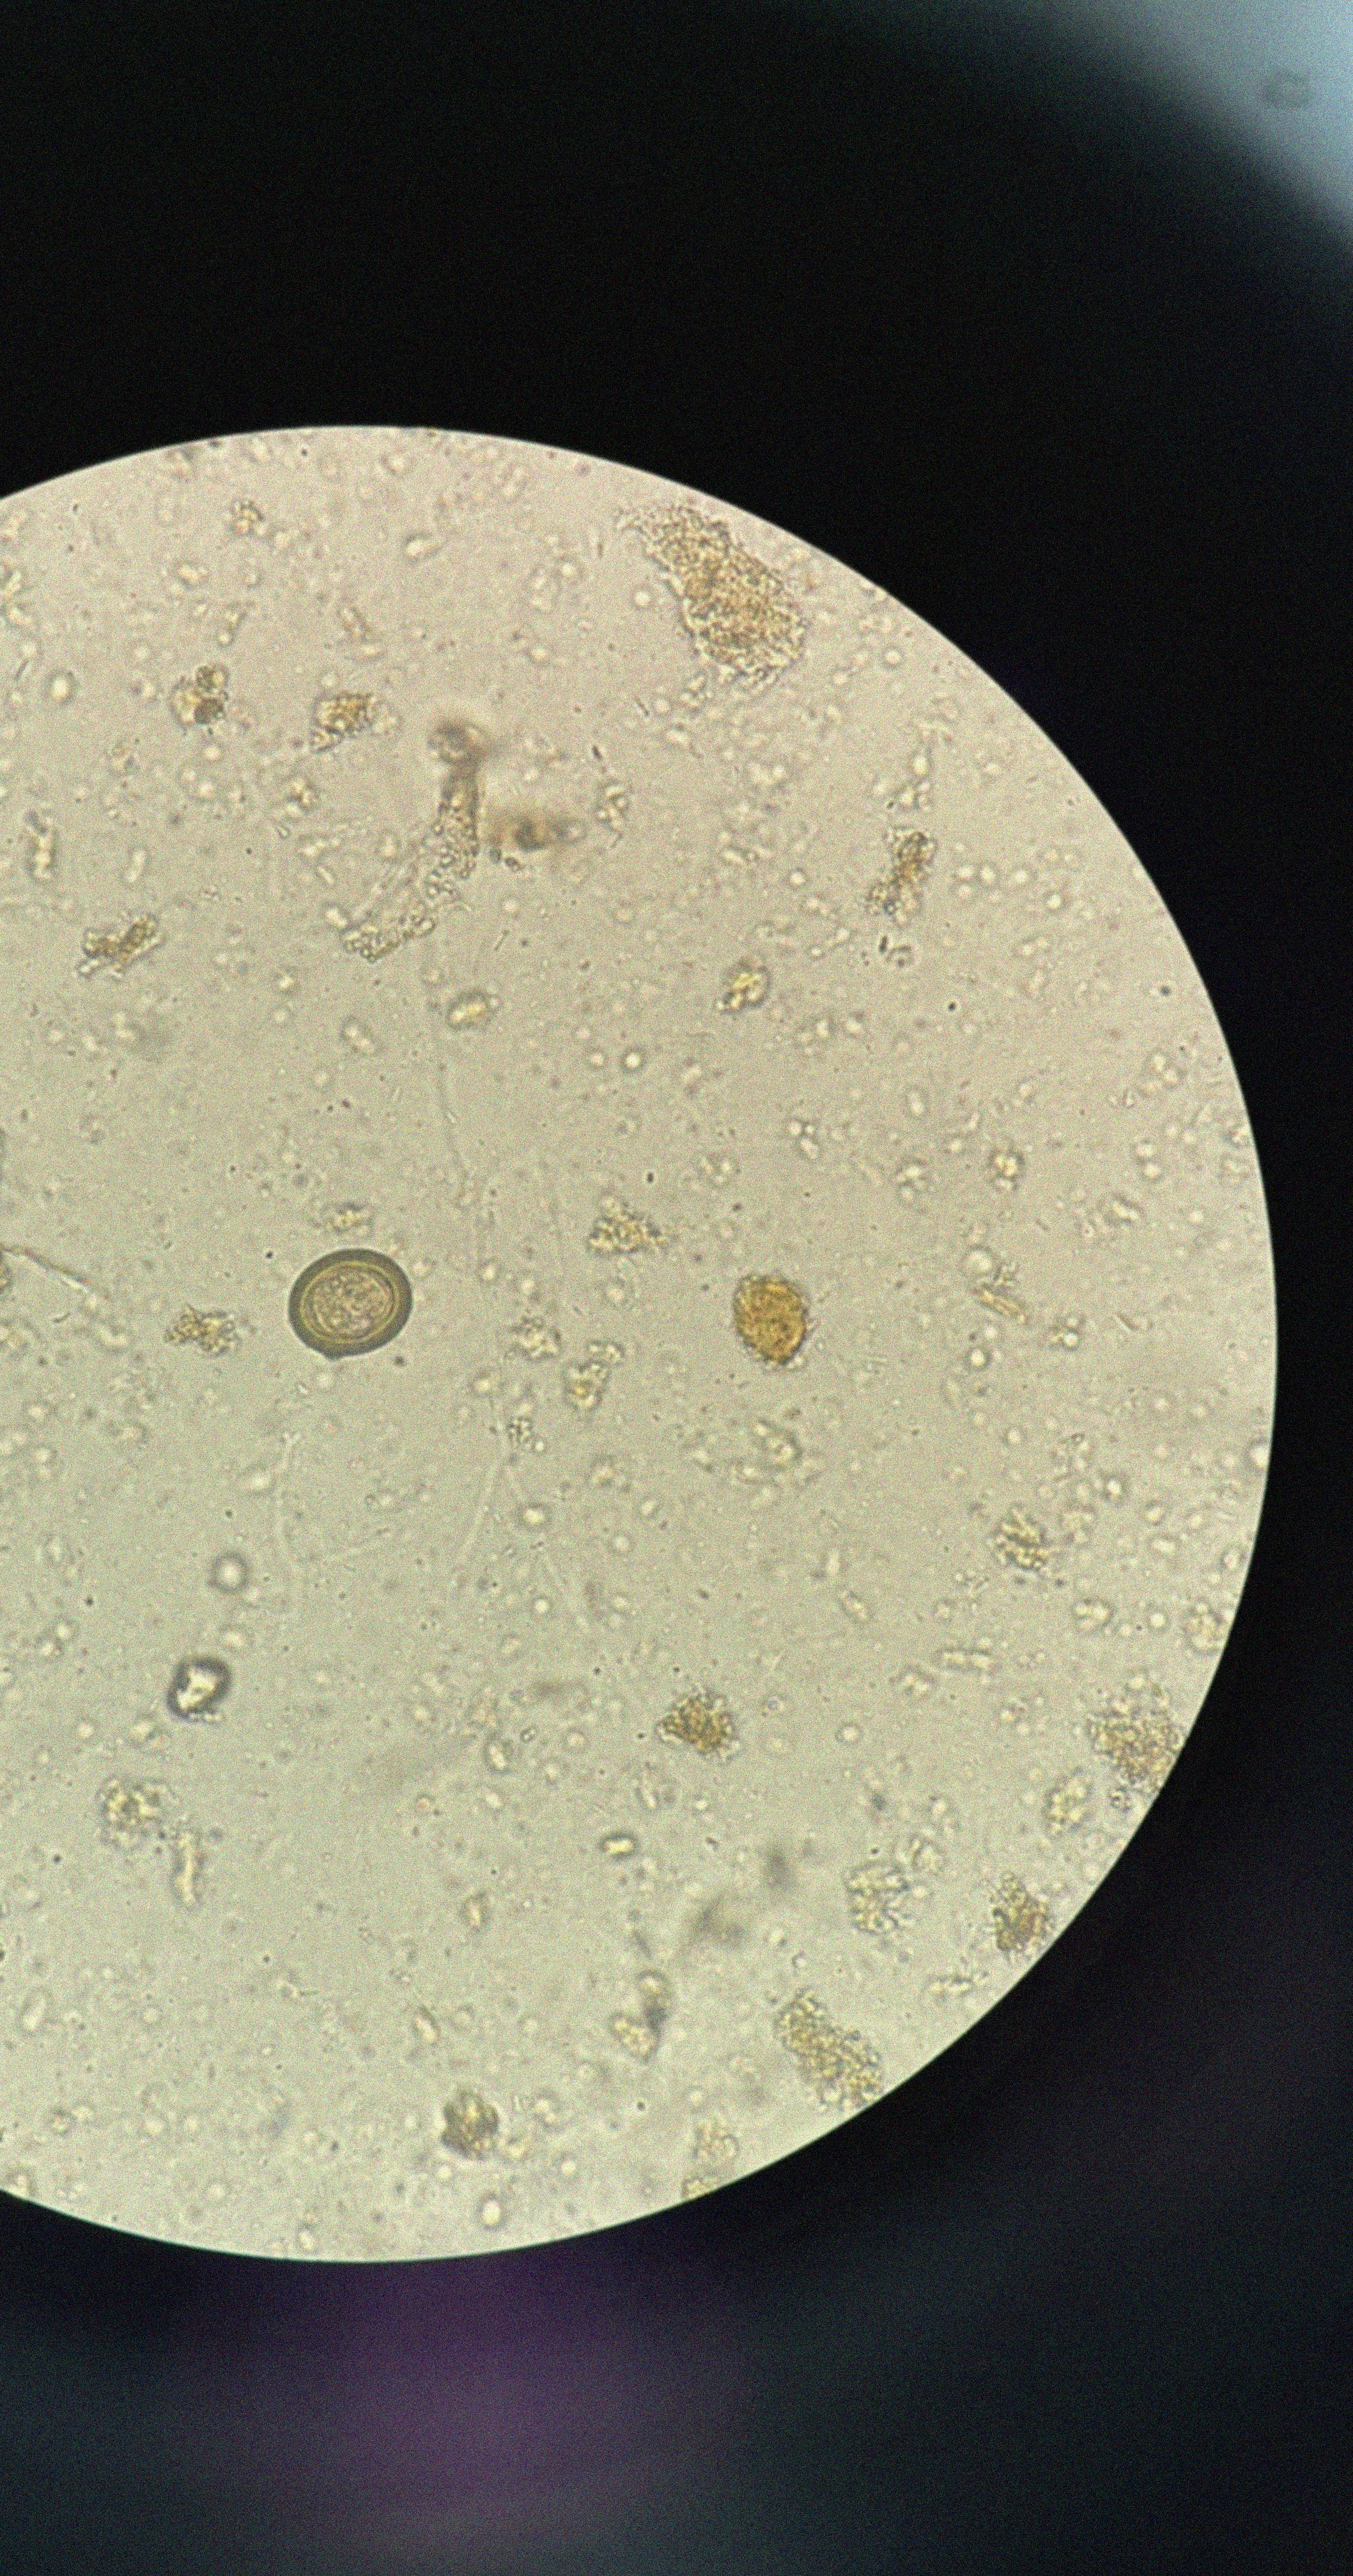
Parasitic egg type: Taenia spp. egg